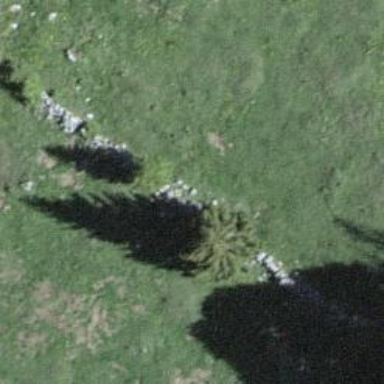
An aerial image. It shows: Dry stone wall barrier.